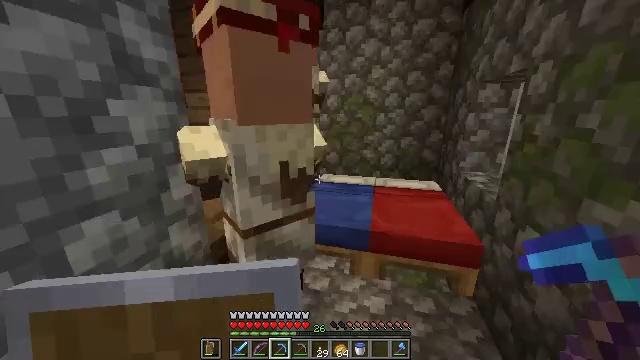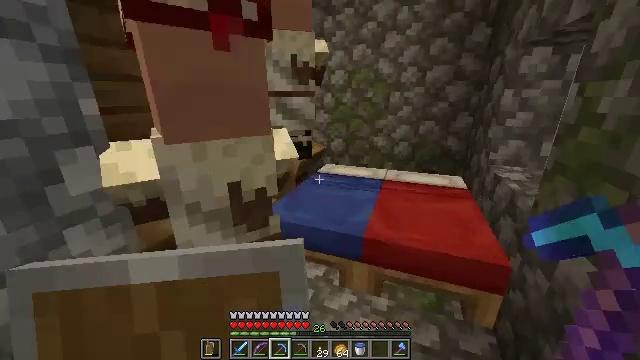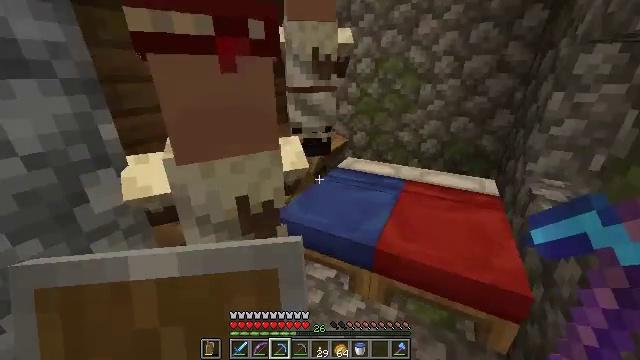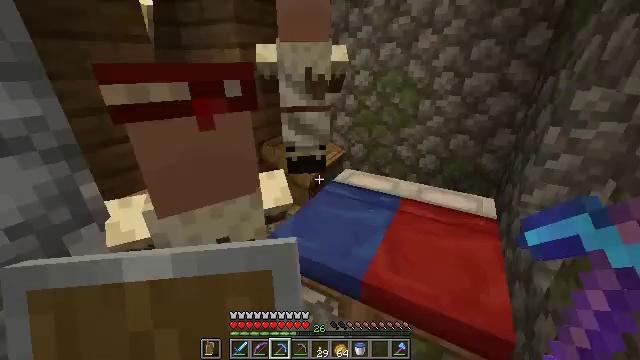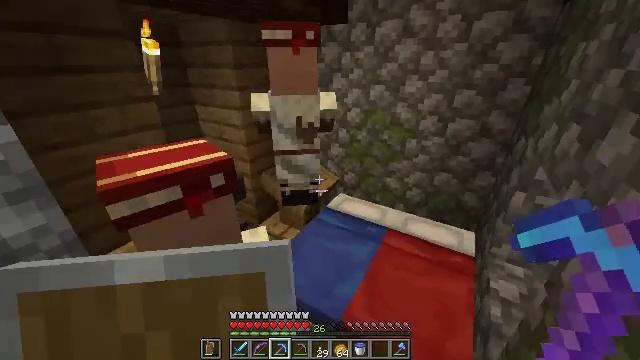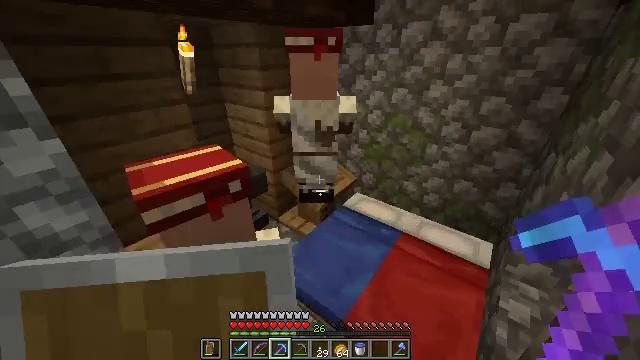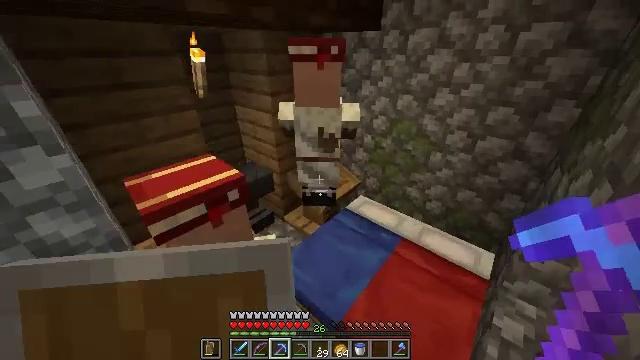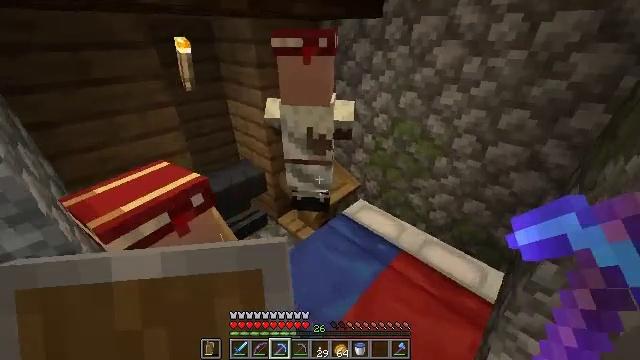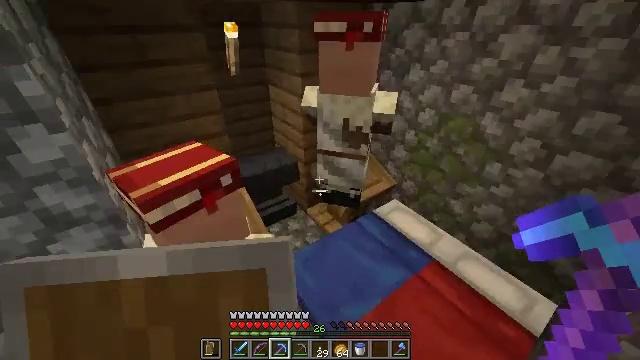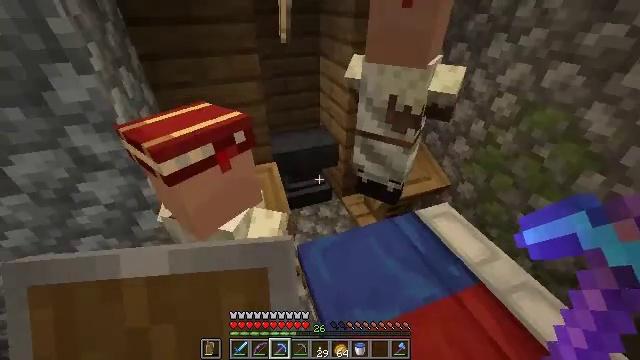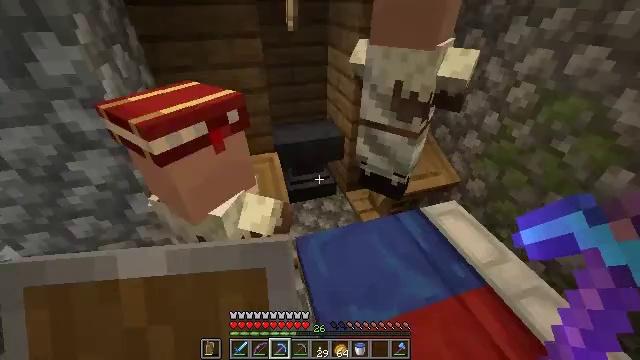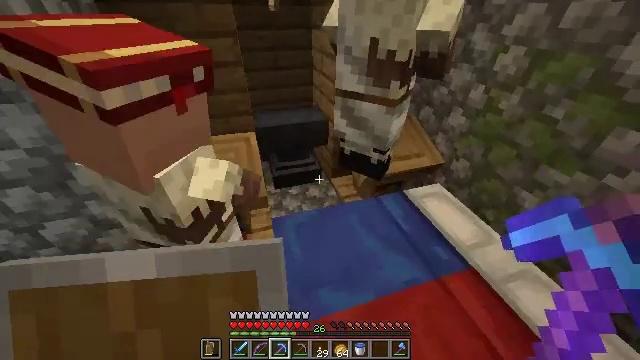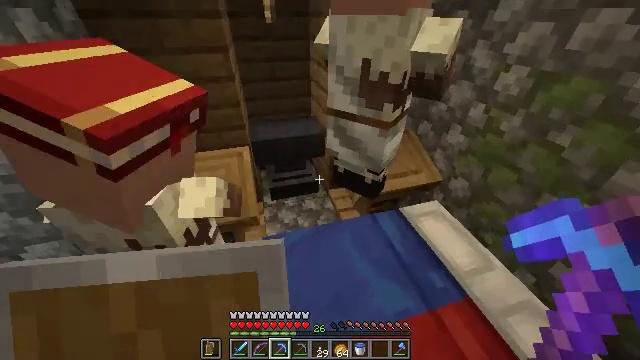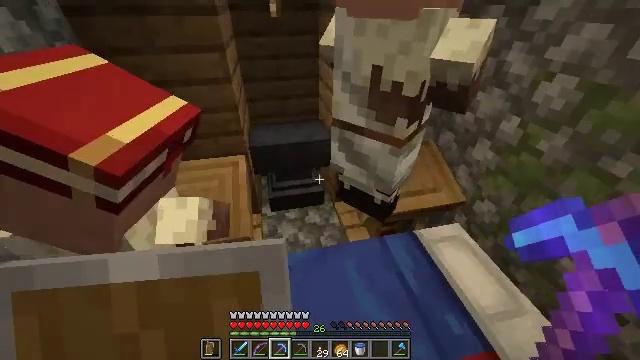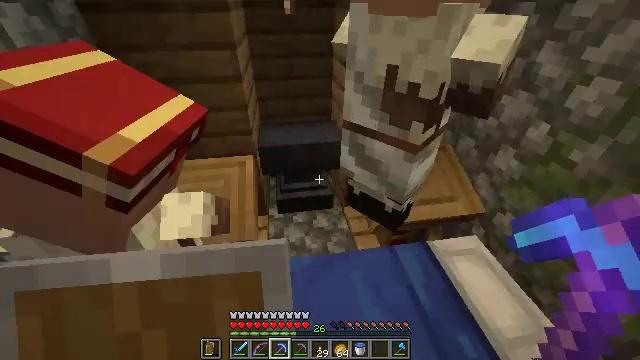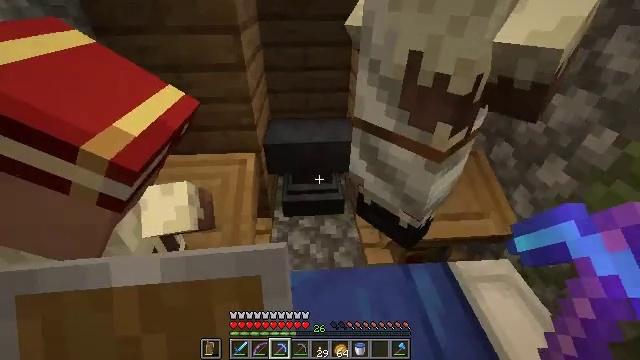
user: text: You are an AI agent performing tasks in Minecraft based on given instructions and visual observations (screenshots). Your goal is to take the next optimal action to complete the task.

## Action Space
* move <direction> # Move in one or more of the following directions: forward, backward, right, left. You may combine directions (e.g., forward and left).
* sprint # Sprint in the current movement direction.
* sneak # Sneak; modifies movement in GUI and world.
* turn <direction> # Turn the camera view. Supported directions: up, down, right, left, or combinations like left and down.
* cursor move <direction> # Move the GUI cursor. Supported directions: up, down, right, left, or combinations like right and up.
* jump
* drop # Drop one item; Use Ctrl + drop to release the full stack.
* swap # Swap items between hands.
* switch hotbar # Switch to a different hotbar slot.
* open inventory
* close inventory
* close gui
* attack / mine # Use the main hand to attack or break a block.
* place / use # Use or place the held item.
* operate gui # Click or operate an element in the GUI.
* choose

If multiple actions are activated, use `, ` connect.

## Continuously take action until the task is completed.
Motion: motion action
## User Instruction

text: Smash the anvil with a pickaxe.
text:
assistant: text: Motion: move forward and move right, turn left and down
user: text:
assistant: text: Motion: move forward and move right, turn left and down, jump
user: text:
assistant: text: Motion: move forward and move right, turn left and down, jump
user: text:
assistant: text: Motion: move forward and move right, turn left and down, jump
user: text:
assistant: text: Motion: move forward and move right, turn left and down
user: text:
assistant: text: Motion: move forward and move right, turn left and down
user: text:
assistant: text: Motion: move forward and move right, turn left and down
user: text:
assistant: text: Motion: move forward, turn left and down
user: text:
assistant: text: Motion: move forward, turn left and down
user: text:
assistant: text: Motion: move forward, turn left
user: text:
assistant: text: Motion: move forward
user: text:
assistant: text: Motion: move forward, turn left
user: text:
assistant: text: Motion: move forward, turn left
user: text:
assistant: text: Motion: move forward, turn left
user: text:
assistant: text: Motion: move forward, turn left
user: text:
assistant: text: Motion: move forward, turn left and down
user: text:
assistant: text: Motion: move forward, turn left and down
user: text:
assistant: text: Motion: move forward
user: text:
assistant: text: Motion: move forward, turn down
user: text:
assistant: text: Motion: no_op
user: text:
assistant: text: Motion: turn left and down
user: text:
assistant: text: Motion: turn left and down
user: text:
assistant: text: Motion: no_op
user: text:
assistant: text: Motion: turn right
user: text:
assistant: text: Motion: turn right and up
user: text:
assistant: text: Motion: turn right, attack / mine
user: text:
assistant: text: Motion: turn right, attack / mine
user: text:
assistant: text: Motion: attack / mine
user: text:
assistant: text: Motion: attack / mine
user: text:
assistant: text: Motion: attack / mine